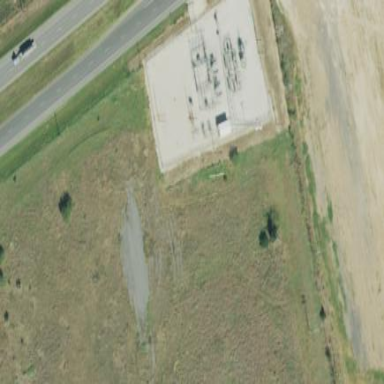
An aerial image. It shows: Outdoor power substation surrounded by fence. The substation is specifically for distribution purposes.